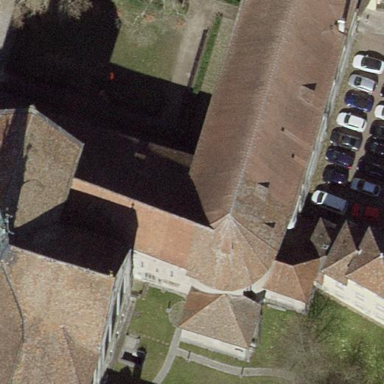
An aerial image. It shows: Chapel that serves as place of worship.